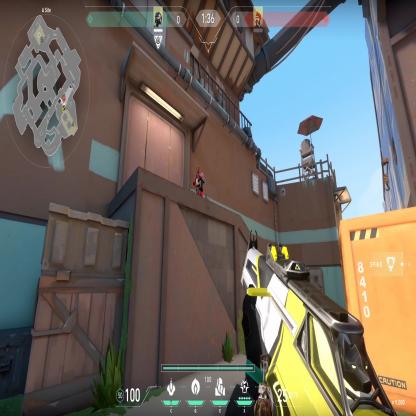
Label: enemy